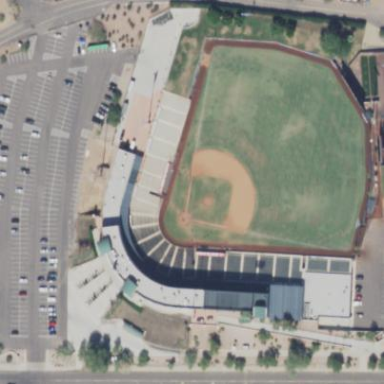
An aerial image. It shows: Stadium building.